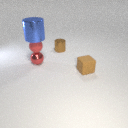
small brown metal cylinder to the left of small brown rubber cube